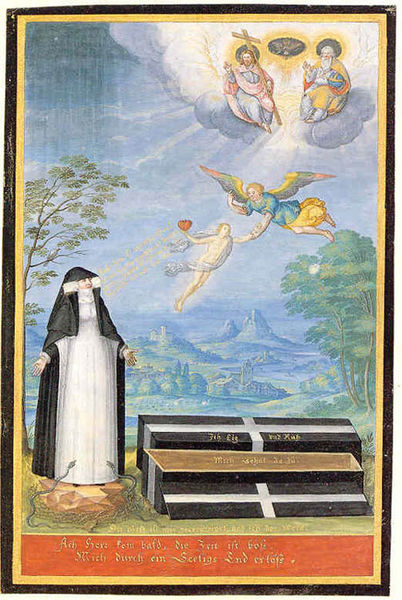
Titel: Anna Maria Gräfin von Solms, den Tod ihres Gatten betrauernd
Künstler: Friedrich Brentel
Standort: Karlsruhe
Institution: Staatliche Kunsthalle Karlsruhe
Schlagwörter: baum, berg, blau, felsen, flügel, gemälde, gott, himmel, körper, vogel, wasser, weiß, wolken, bäume, gelb, grün, landschaft, sitzen, stadt, bunt, frau, licht, nacht, orange, schwarz, ausblick, haus, rot, schleier, wiese, wolke, malerei, arme, rahmen, taube, tot, toter, hände, hügel, kirche, sonne, gold, kutte, vater, tal, fliegen, engel, farbig, schrift, liebe, berge, rand, kopftuch, inschrift, deutsch, leuchten, harmonie, paradies, offen, glaube, kreuz, religion, stern, strahlen, schweben, text, nonne, schlange, beten, gebet, habit, schwester, stift, kasten, tracht, erheben, lichtstrahlen, heiligenschein, kreuze, sarg, christus, grab, jesus, jesus christus, religiös, schlangen, erscheinung, heiliger, herz, heilige, abtei, ordensschwester, golden, papagei, heilig, maria, verschleiert, miniatur, petrus, sakral, bildunterschrift, seele, auferstehung, volkskunst, tafelbild, erlösung, himmelfahrt, erlöser, geist, heiligenbild, box, kreut, dreifaltigkeit, heirat, heiliger geist, gottvater, buchmalerei, särge, farbperspektive, dreieinigkeit, messias, trinität, gottessohn, sohn gottes, votivbild, heiliger petrus, christkind, ordensfrau, 18. jahrhundert, sarf, 1500, himmelfahrt christi, keuz, goldbuchstaben, herz engel, bunte flügel, christkönig, marienauferstehung, vetrauen, holztafelbild, heilland, erretter, jesus von nazaret, herzjesu, jesua, heirat christi, haluzination, ordendfrau, taube#